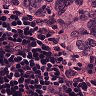
Metastatic tissue present: yes